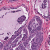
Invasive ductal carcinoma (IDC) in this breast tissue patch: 0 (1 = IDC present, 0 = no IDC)